Question: >
<URL>
I've set a height in my css
'''
.entry, p{
display: table-cell;
vertical-align: middle;
padding: 2px;
font-size: 13pt;
margin: 0px;
}
.entry{
float: left;
color: white;
-moz-border-radius: 5px;
-o-border-radius: 5px;
-webkit-border-radius: 5px;
border-radius: 5px;
background-color: #3c3838;
width: auto;
margin: 5px;
height: 52px;
max-height: 52px;
display: table;
overflow: auto;
font-size: 13pt;
font-weight: normal;
}
'''
but sadly, Opera ignores my fixed height and makes it larger as seen here

Ideas? :)
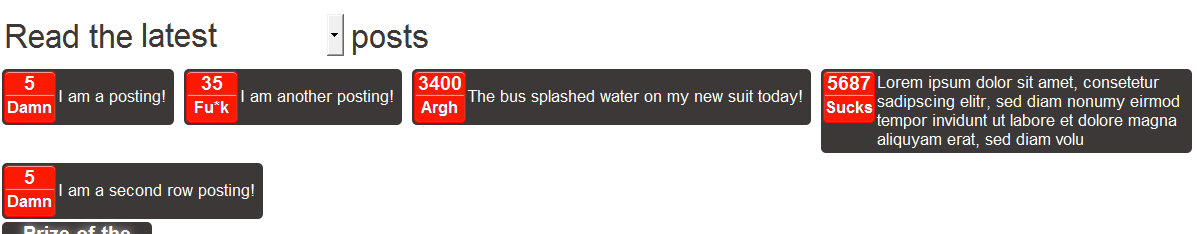
Answer: Have a look at this answer, I think this will solve the problem for you.
<URL>
and the max-height of W3 instead of the max-width defined in that answer.
<URL>
> In CSS 2.1, the effect of 'min-height' and 'max-height' on tables, inline tables, table cells, table rows, and row groups is undefined.